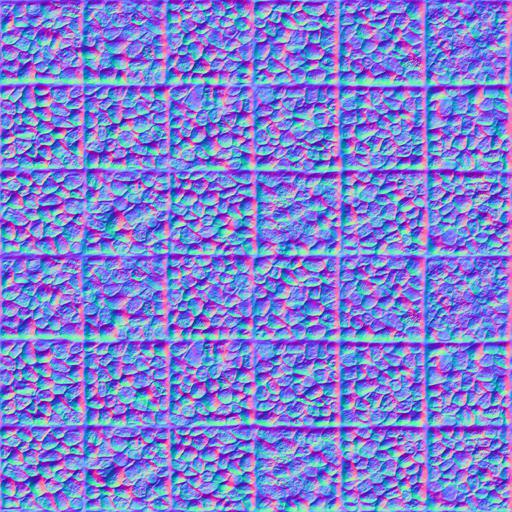
modern rocks stones wall